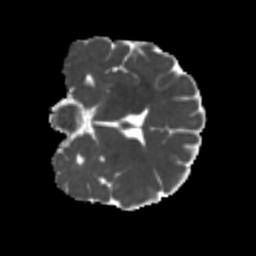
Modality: MD
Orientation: coronal
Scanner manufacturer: siemens
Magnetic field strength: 3 T
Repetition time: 4 s
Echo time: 0.0594 s